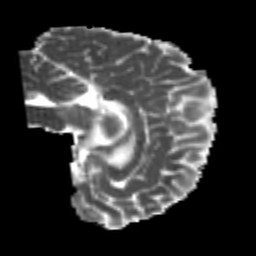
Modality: MD
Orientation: sagittal
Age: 21
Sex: male
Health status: healthy
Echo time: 0.074 s